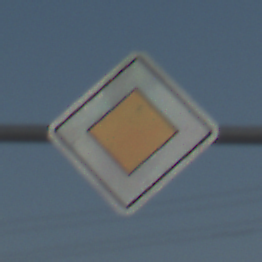
Verkehrszeichen: Vorfahrtsstrasse
Umgebung: Outdoor, Special
Tageszeit: MorningAfternoon
Wetter: Clear
Licht: Natural
Jahreszeit: NotSpecified
Kontrast: HighContrast